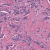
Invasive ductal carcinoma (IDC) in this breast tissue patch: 1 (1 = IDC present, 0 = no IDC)